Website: lowes
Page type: payment
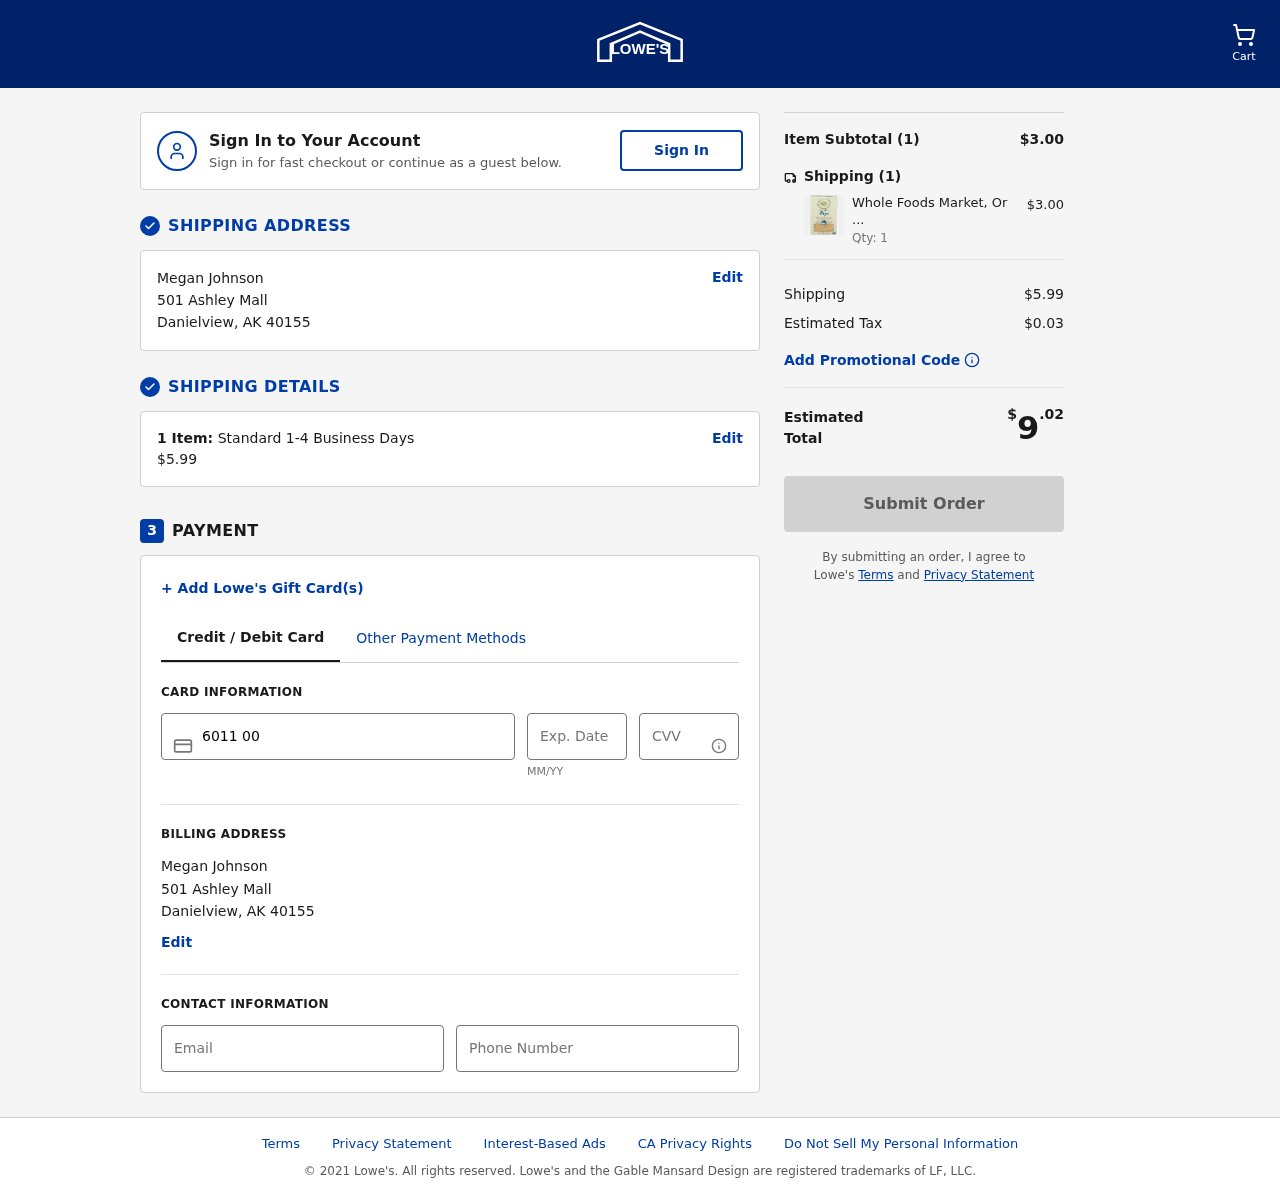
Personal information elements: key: PII_CARD_CVV
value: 775
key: PII_CARD_EXPIRY
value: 06/26
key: PII_CARD_NUMBER
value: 6011 0008 0241 5590
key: PII_CITY
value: Danielview
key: PII_EMAIL
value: megan.johnson@gmail.com
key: PII_FULLNAME
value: Megan Johnson
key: PII_PHONE
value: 7765421028
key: PII_POSTCODE
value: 40155
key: PII_STATE_ABBR
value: AK
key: PII_STREET
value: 501 Ashley Mall
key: PII_FULLNAME2
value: Megan Johnson
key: PII_CITY2
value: Danielview
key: PII_STATE_ABBR2
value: AK
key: PII_POSTCODE_FULL
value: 40155
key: PII_POSTCODE_NUMERIC
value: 40155
Product elements: key: PRODUCT1_NAME
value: Whole Foods Market, Organic Orzo, 16 oz
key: PRODUCT1_PRICE
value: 3
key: PRODUCT1_QUANTITY
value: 1
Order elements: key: ORDER_NUM_ITEMS
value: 1
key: ORDER_SHIPPING_COST
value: $5.99
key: ORDER_NUM_ITEMS2
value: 1
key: ORDER_SUBTOTAL
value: $3.00
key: ORDER_NUM_ITEMS3
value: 1
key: ORDER_SHIPPING_COST2
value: $5.99
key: ORDER_TAX
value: $0.03
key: ORDER_TOTAL
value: $9.02